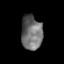
Tissue: prostate
Cell type: Fibroblasts
Senescence score: 0.69
Nuclear area (px): 694
Mean DAPI intensity: 112.598